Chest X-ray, PA view. Patient: 32 years old, sex M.
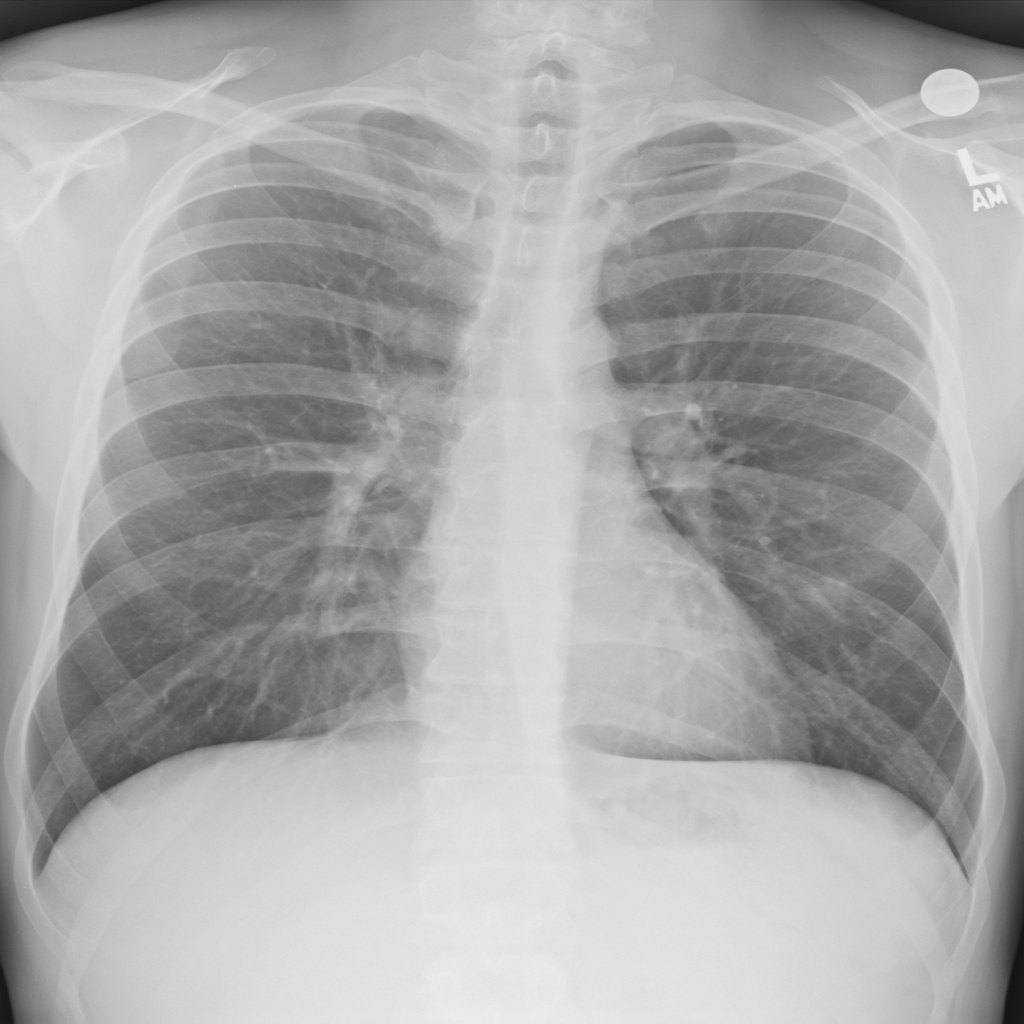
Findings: No Finding